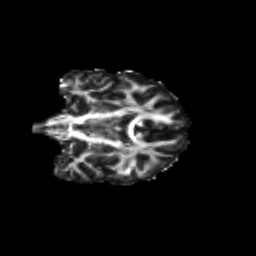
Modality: FA
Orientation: coronal
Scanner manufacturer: siemens
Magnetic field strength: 3 T
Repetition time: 9.2 s
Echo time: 0.084 s